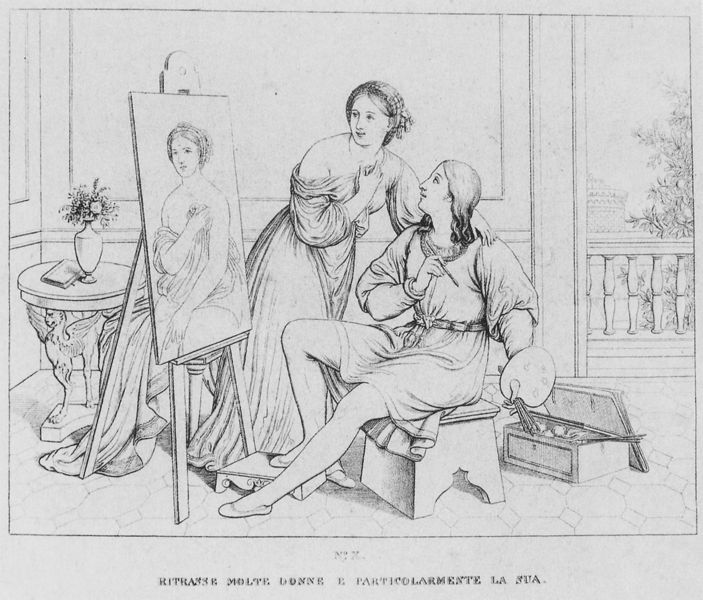
Titel: Vita di Raffaele da Urbino disegnata ed incisa da Giovanni Riepenhausen in XII Tavole, Roma 1833
Künstler: Johannes Riepenhausen
Schlagwörter: akt, gemälde, mann, weiß, frauen, mädchen, sitzen, blume, blumen, fenster, frau, kleid, schwarz, skizze, tisch, zeichnung, zimmer, alt, wand, gesicht, bild, porträt, haare, garten, vase, aussicht, ecke, modell, schuhe, farben, bank, hocker, schemel, atelier, maler, staffelei, geländer, buch, schwarzweiß, bleistift, kiste, palette, pinsel, koffer, schwindt, künster, bbuchh